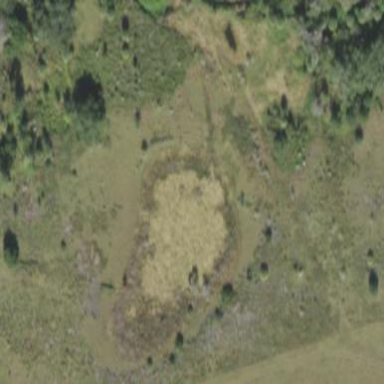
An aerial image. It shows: Marshy wetland area.